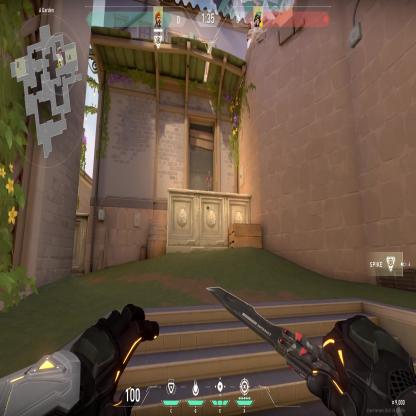
Label: enemy